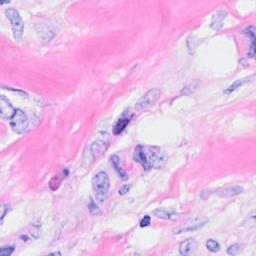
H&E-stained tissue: Breast